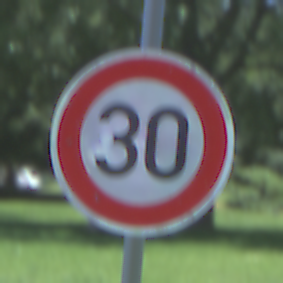
Verkehrszeichen: Geschwindigkeit30
Umgebung: Outdoor, Nature
Tageszeit: Midday
Wetter: Clear
Licht: Natural
Jahreszeit: Summer
Kontrast: HighContrast